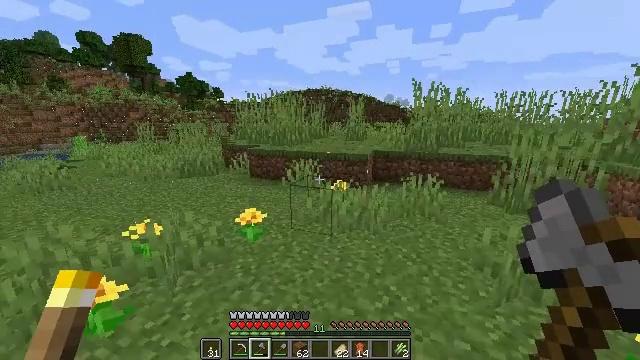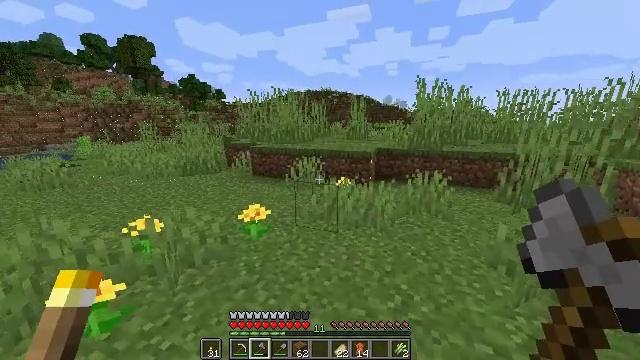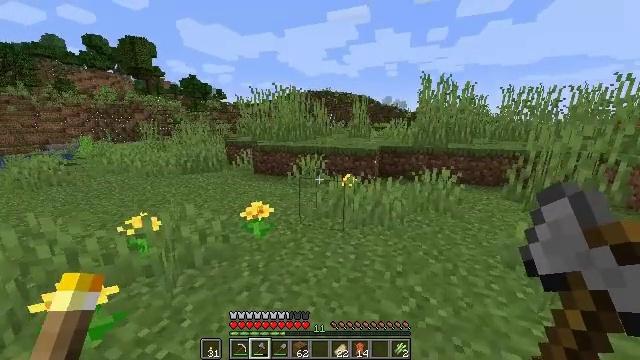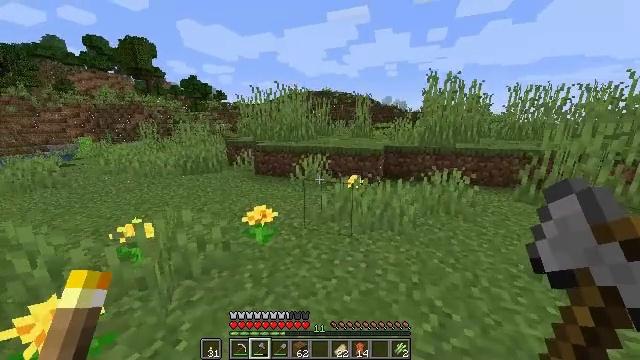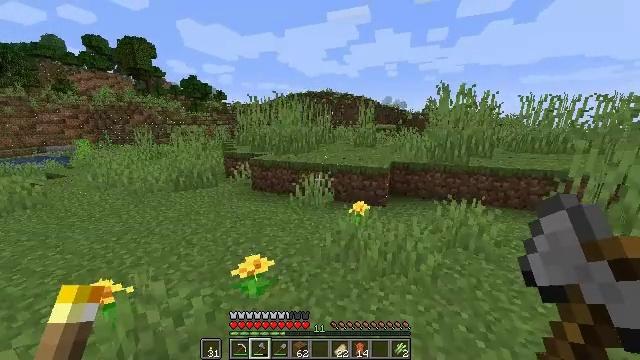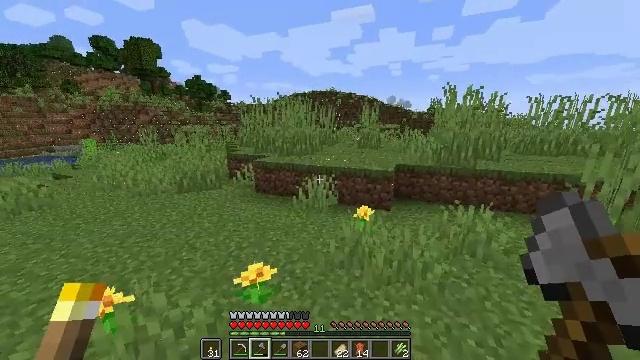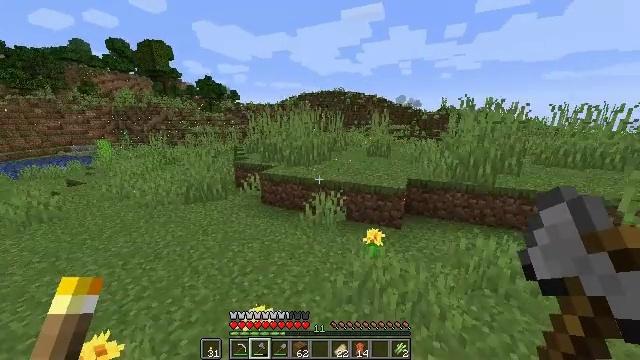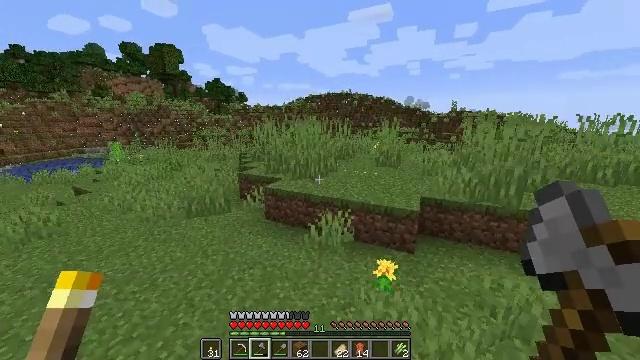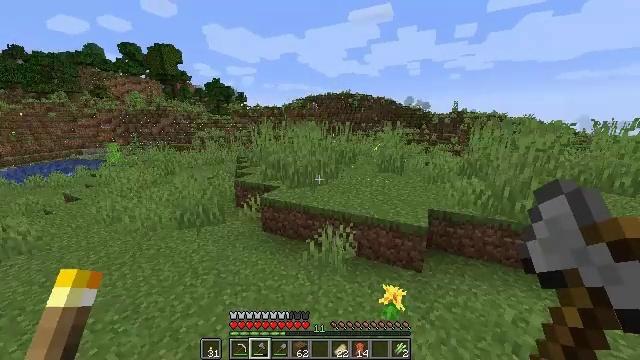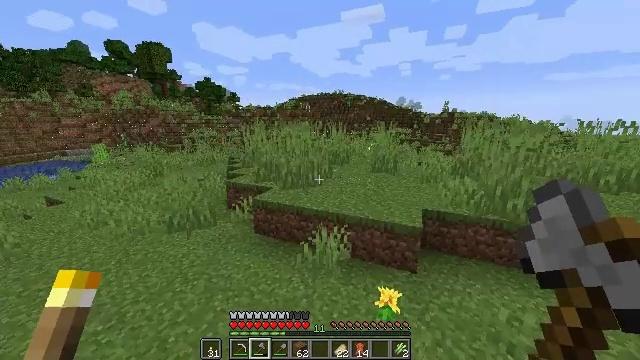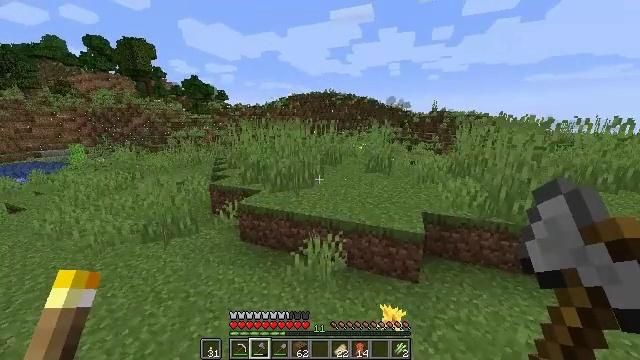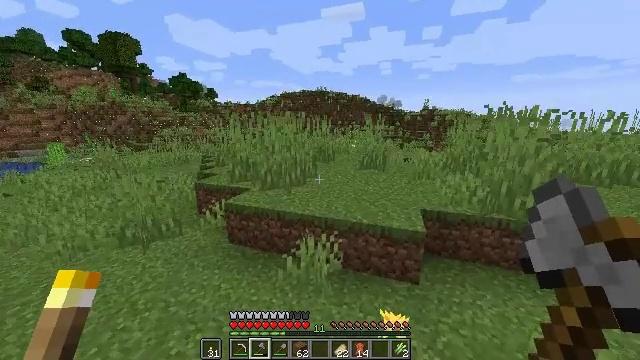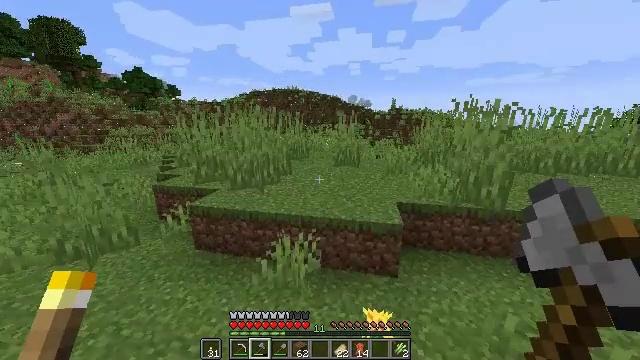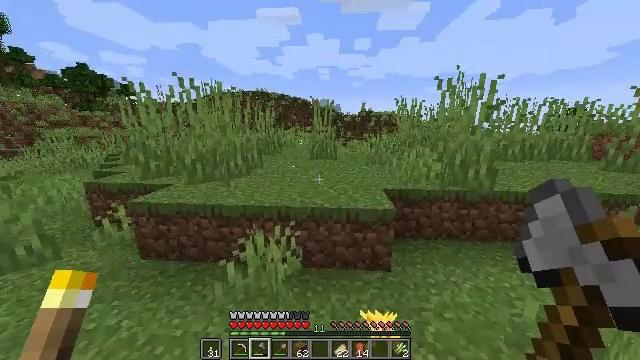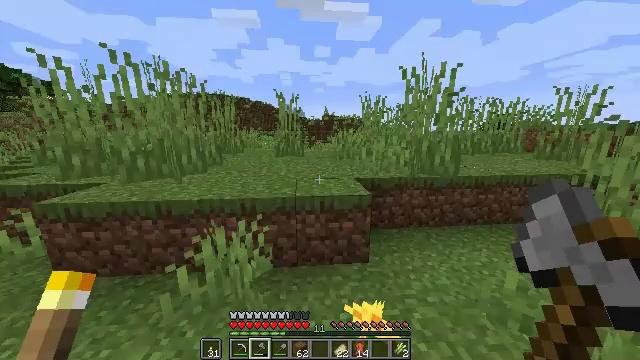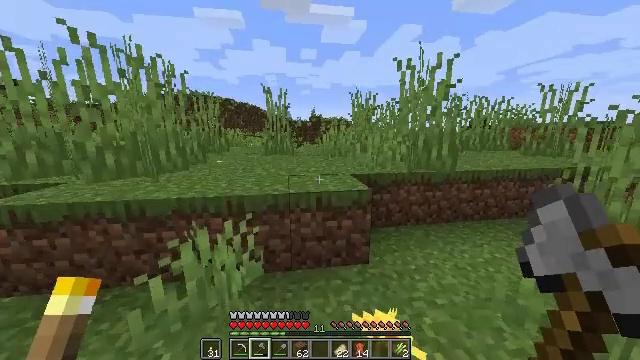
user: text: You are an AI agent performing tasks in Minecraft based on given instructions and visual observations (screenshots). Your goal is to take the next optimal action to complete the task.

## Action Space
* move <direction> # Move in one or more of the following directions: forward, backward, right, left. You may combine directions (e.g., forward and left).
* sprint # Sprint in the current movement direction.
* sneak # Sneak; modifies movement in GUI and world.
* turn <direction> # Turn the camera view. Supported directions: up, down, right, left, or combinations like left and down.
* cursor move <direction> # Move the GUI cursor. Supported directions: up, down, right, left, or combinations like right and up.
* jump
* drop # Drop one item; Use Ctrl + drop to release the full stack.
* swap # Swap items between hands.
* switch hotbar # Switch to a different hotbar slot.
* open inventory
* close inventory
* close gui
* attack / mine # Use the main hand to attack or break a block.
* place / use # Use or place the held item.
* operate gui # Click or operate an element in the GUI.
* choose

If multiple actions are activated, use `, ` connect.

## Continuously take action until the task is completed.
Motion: motion action
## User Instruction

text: Collect sunflower from the field.
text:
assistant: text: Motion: move forward, sprint, jump
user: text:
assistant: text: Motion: move forward, sprint, jump
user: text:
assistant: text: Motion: move forward, sprint, jump
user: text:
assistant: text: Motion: move forward, sprint, jump
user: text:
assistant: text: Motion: move forward, sprint, jump
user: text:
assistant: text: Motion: move forward, sprint, turn left, jump
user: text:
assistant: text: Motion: move forward, sprint, turn left, jump
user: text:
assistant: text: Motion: move forward, sprint, jump
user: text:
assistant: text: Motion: move forward, sprint, turn right, jump
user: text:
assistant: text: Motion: move forward, sprint, turn right, jump
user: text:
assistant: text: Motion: move forward, sprint, turn right, jump
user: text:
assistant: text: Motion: move forward, sprint, turn right, jump
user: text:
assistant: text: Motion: move forward, sprint, turn right and up, jump
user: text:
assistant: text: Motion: move forward, sprint, turn right and up, jump
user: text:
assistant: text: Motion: move forward, sprint, turn right, jump
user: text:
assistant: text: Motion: move forward, sprint, turn right, jump
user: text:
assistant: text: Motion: move forward, sprint, turn right, jump
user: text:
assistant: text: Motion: move forward, sprint, turn right, jump
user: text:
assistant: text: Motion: move forward, sprint, jump
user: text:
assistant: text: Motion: move forward, sprint, jump
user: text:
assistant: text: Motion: move forward, sprint, jump
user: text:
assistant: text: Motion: move forward, sprint, jump
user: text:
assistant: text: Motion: move forward, sprint, jump
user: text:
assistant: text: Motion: move forward, sprint, jump
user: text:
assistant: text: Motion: move forward, sprint, jump
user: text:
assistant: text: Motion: move forward, sprint, jump
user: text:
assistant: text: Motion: move forward, sprint, jump
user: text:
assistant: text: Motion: move forward, sprint, jump
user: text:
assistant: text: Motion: move forward, sprint, jump
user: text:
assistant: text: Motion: move forward, sprint, jump